Question: >
<URL>
I have a plist with Dictionary and numbers of strings per dictionary.show into the url below.and this list of items is in thousands in the plist.
Now want to display these list into the tableview

.
now how can i display this 'plist' into the 'UITableView'
what I am trying is:
'''
- (id)readPlist:(NSString *)fileName
{
NSString *error;
NSPropertyListFormat format;
id plist;
NSString *localizedPath = [[NSBundle mainBundle] pathForResource:@"A" ofType:@"plist"];
dic =[NSDictionary dictionaryWithContentsOfFile:localizedPath];
plist = [NSPropertyListSerialization propertyListFromData:dic mutabilityOption:NSPropertyListImmutable format:&format errorDescription:&error];
if (!plist) {
NSLog(@"Error reading plist from file '%s', error = '%s'", [localizedPath UTF8String], [error UTF8String]);
[error release];
}
return plist;
}
- (NSInteger)numberOfSectionsInTableView:(UITableView *)tableView
{
dict =[self readPlist:@"A"];
return dict.allKeys.count;
}
- (NSInteger)tableView:(UITableView *)tableView numberOfRowsInSection:(NSInteger)section
{
dict = [self readPlist:@"A"];
key = [dict.allKeys objectAtIndex:section];
return [[dict valueForKey:key] count];
}
- (UITableViewCell *)tableView:(UITableView *)tableView cellForRowAtIndexPath:(NSIndexPath *)indexPath
{
static NSString *CellIdentifier = @"Cell";
UITableViewCell *cell = [tableView dequeueReusableCellWithIdentifier:CellIdentifier];
if (cell == nil) {
cell = [[[UITableViewCell alloc] initWithStyle:UITableViewCellStyleDefault reuseIdentifier:CellIdentifier] autorelease];
}
cell.textLabel.text = [[dict objectForKey:key] objectAtIndex:indexPath.row];
return cell;
}
'''
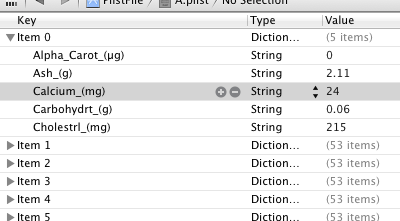
Answer: You need to set the 'delegate' and 'datasource' for your 'tableView' in your 'xib' or 'ViewController'.
In your 'ViewController.h' file
'''
@interface ViewController:UIViewController <UITableViewDelegate, UITableDataSource>
'''
Try this code which I have written for you.
'''
- (void)viewDidLoad {
tableView.delegate = self;
tableView.dataSource = self;
NSString *path = [[NSBundle mainBundle] pathForResource:@"Filename" ofType:@"plist"];
NSArray *contentArray = [NSArray arrayWithContentsOfFile:path];
// Having outlet for tableArray variable.
tableArray = [[NSMutableArray alloc]initWithArray:contentArray copyItems:YES];
[super viewDidLoad];
// Do any additional setup after loading the view from its nib.
}
- (NSInteger)numberOfSectionsInTableView:(UITableView *)tableView {
return [tableArray count];
}
- (NSInteger)tableView:(UITableView *)tableView numberOfRowsInSection:(NSInteger)section {
// In your case dictionary contains strings with keys and values. The below line returns dictionary only. not array..
NSDictionary *dictionary = [tableArray objectAtIndex:section];
return dictionary.allKeys.count;
}
- (UITableViewCell *)tableView:(UITableView *)tableView cellForRowAtIndexPath:(NSIndexPath *)indexPath {
static NSString *cellIdentifier = @"MyCell";
UITableViewCell *cell = [tableView dequeueReusableCellWithIdentifier:cellIdentifier];
if (cell == nil) {
cell = [[UITableViewCell alloc] initWithStyle:UITableViewCellStyleValue1 reuseIdentifier:cellIdentifier];
}
NSDictionary *dictionary = [tableArray objectAtIndex:indexPath.section];
NSArray *keysArray = dictionary.allKeys;
// This below line display the key in textLabel
cell.textLabel.text = [keysArray objectAtIndex:indexPath.row];
// Below line will display the value of a key in detailTextLabel.
cell.detailTextLabel.text = [dictionary valueForKey:[keysArray objectAtIndex:indexPath.row]];
return cell;
}
'''
After I have seen your 'plist' in my MAC, I have found out that we are working with 'array of dictionaries' in your 'A.plist'.

So I found there is a 'bug' in our code itself. Not in the 'plist' file and you can use your '8000 data plist too'.. Its working too. I have checked out totally. Now you can get the above Code and start work with.